Interaction volume radius: 5 \u00c5
Interaction volume height: 25 \u00c5
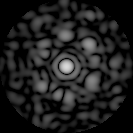
Disorder parameter: 0.6582